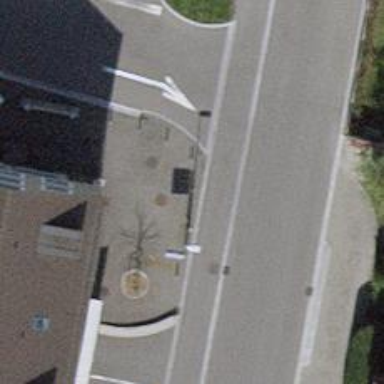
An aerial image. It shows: Bollard.